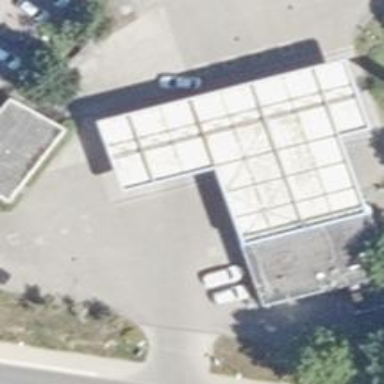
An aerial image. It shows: Building housing fuel station.